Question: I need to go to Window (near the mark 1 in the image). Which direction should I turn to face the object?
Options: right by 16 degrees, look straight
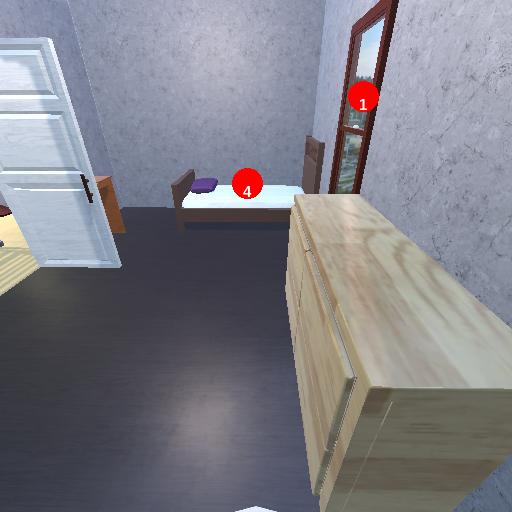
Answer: right by 16 degrees